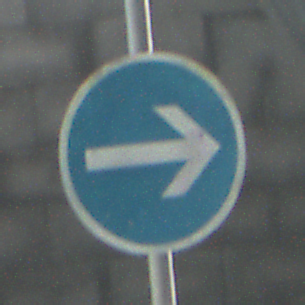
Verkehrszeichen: VorgeschriebeneFahrtrichtungHierRechts
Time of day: Midday
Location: Outdoor (Suburban)
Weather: Clear
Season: NotSpecified
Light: Natural